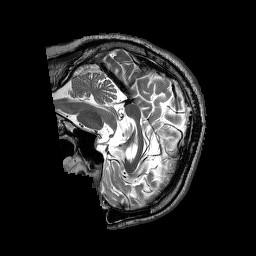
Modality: T2w
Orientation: sagittal
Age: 52
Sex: male
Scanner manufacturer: siemens
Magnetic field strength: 3 T
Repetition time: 3.2 s
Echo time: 0.213 s